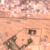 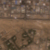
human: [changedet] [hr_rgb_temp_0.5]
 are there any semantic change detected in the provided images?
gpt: Everything remains the same.